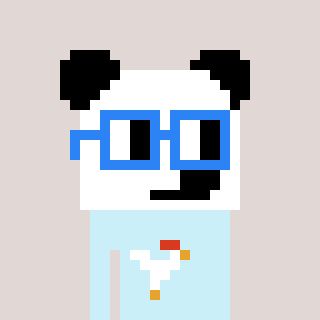
a pixel art character with square blue glasses, a panda-shaped head and a cold-colored body on a warm background